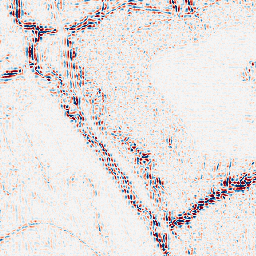
Category: wavelet
Decomposition family: wavelet_dwt
Decomposition parameters: wavelet: coif2
level: 2
Upsampling method: sinc_blackman
Upsampling parameters: scale: 2
kernel_size: 4
Upsampling scale: 2